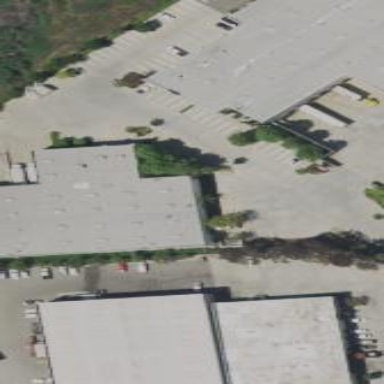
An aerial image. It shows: Warehouse building.